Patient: sex M, age 79
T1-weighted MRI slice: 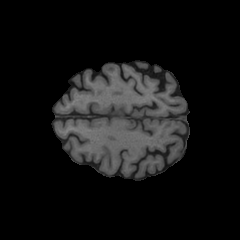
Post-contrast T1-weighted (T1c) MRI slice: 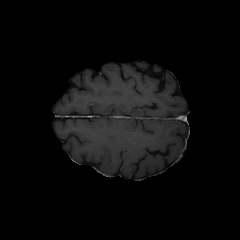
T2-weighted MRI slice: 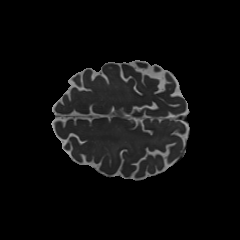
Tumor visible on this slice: no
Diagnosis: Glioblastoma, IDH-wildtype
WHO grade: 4